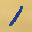
Label: 1